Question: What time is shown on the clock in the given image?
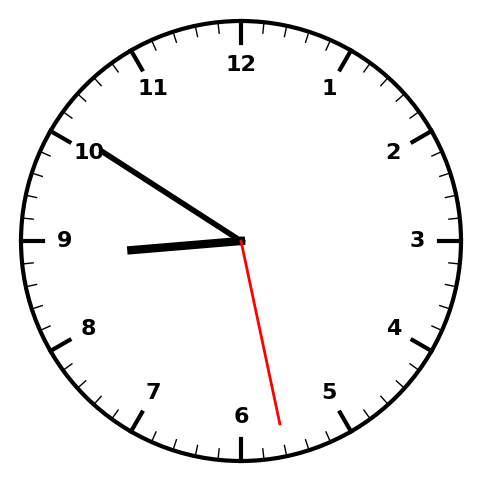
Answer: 08:50:28